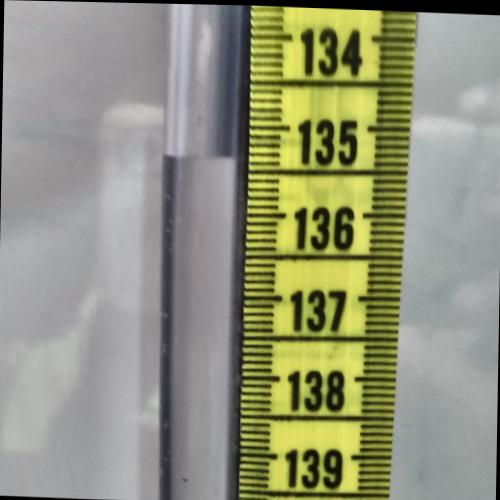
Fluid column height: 135.3 cm